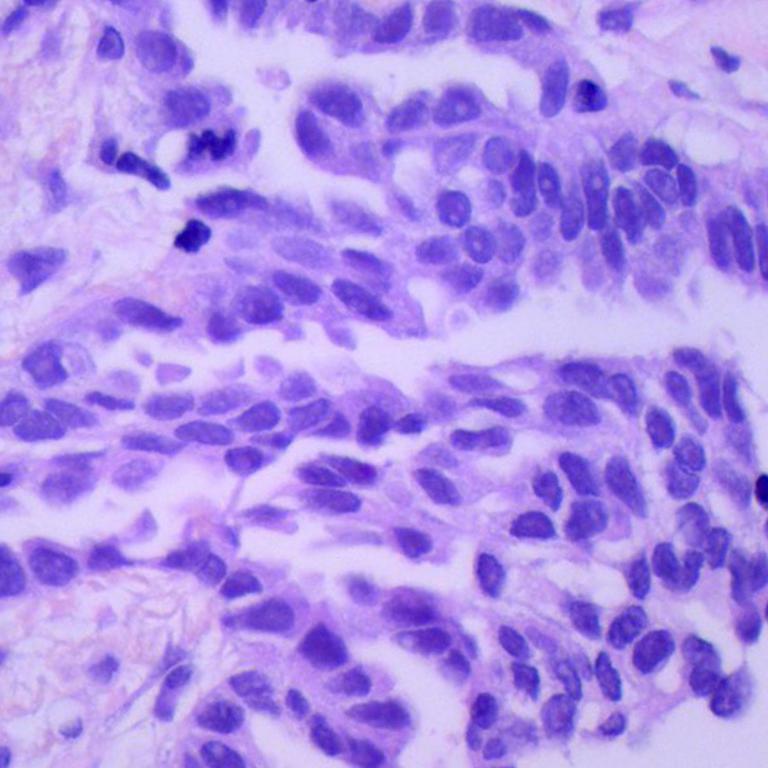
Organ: lung
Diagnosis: adenocarcinomas